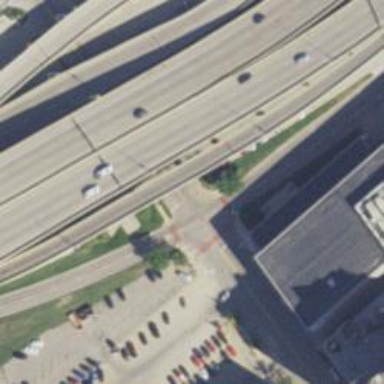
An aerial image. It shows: Marked crossing with lines on the road.